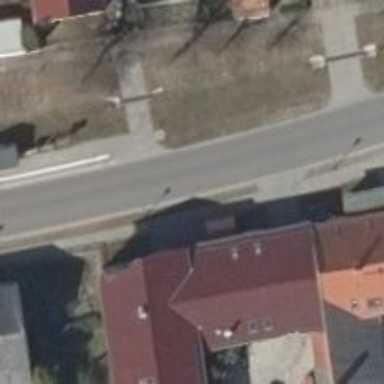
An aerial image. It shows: Tertiary road with asphalt surface.